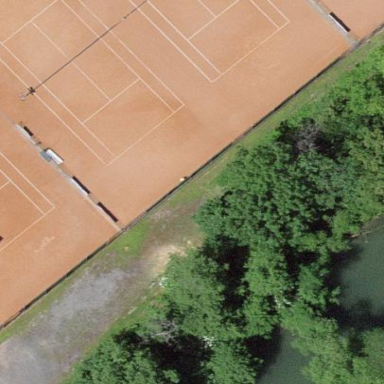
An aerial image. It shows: Tennis court in leisure pitch.